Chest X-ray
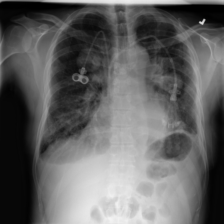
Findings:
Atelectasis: negative
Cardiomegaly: negative
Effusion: positive
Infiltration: negative
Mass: positive
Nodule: negative
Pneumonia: positive
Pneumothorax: negative
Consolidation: negative
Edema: negative
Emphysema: negative
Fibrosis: negative
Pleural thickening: negative
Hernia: negative